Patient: sex F, age 65
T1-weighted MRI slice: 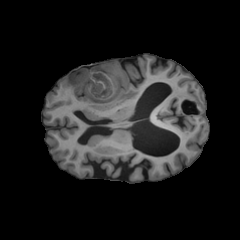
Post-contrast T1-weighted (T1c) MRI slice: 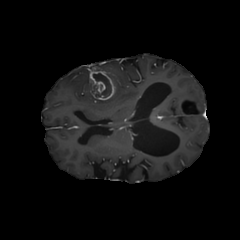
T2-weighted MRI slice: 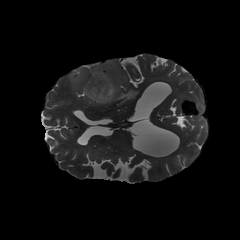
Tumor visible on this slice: yes
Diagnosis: Glioblastoma, IDH-wildtype
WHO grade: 4